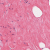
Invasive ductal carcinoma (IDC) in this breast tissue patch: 0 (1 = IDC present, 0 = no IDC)